Question: I have the following UI presented when my 'ListView' is empty:

Now, I want that when the user will press this "New Reminder" layout, it'll change to a "highlighted" state (with the blue focus background in ICS and the yellow color in GB)
The layout is 'clickable' and the 'onClick' method is called, but there is no indication for the user while he press his finger down.
I tried setting 'focusable' to 'true', but it didn't do the trick.
What can I do to give any view the default "pressed" effect?
Thank you!
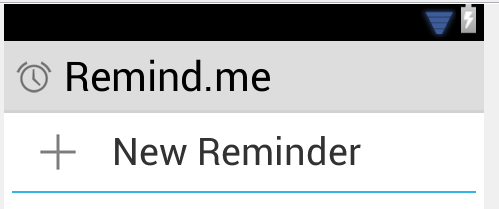
Answer: I don't know if I understand you correctly. If you want to create pressed state for this layout, you have to prepare state drawable xml (<URL>. Up there you can set what should your layout looks like while in pressed state.